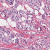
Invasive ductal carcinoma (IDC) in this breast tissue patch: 1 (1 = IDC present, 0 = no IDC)